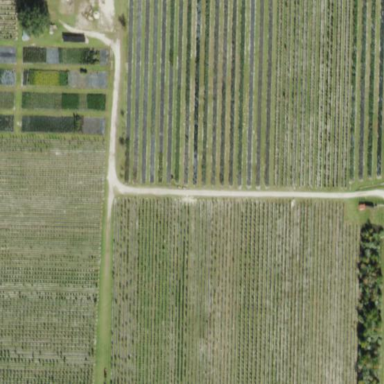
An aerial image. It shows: Plant nursery with trees.